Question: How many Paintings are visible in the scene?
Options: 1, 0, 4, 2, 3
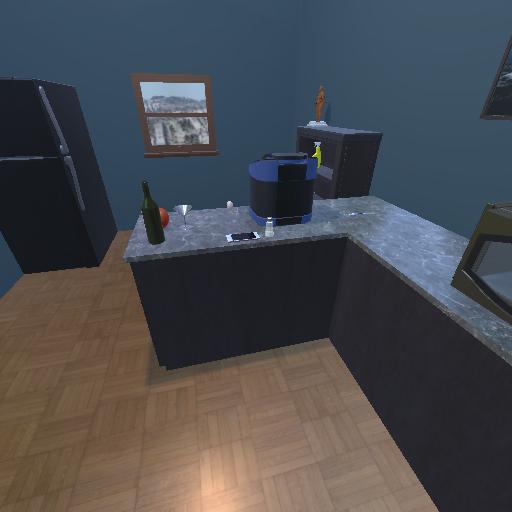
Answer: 1